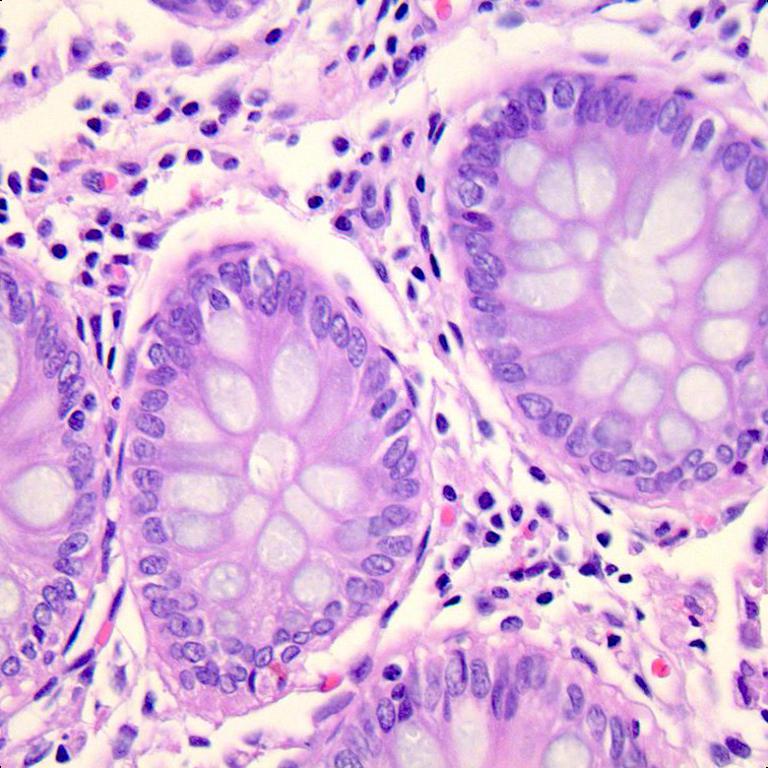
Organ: colon
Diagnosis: benign